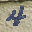
Label: 4